Field crop: maize
Growth stage: 2
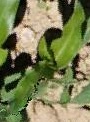
Species: maize